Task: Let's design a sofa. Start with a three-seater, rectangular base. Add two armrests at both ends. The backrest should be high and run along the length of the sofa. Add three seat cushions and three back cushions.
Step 456:
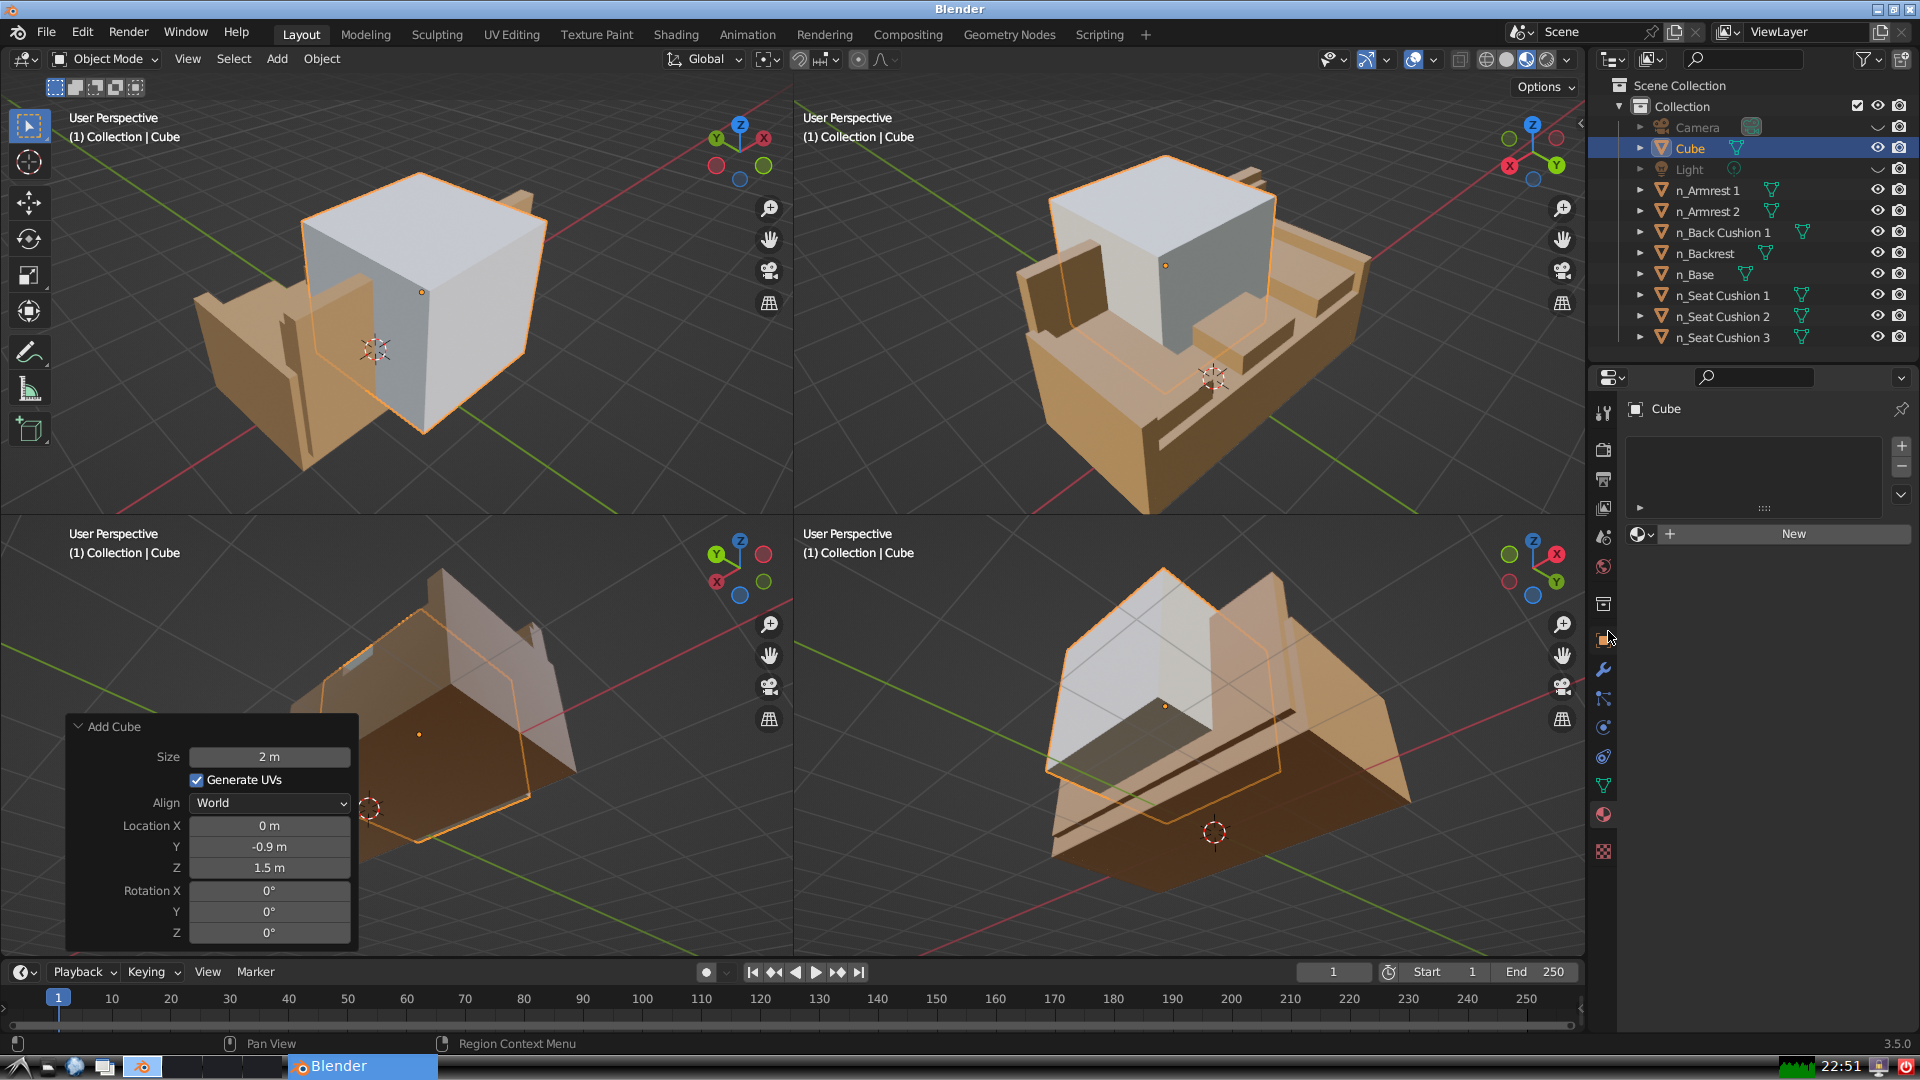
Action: click: no